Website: macys
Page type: billing-address
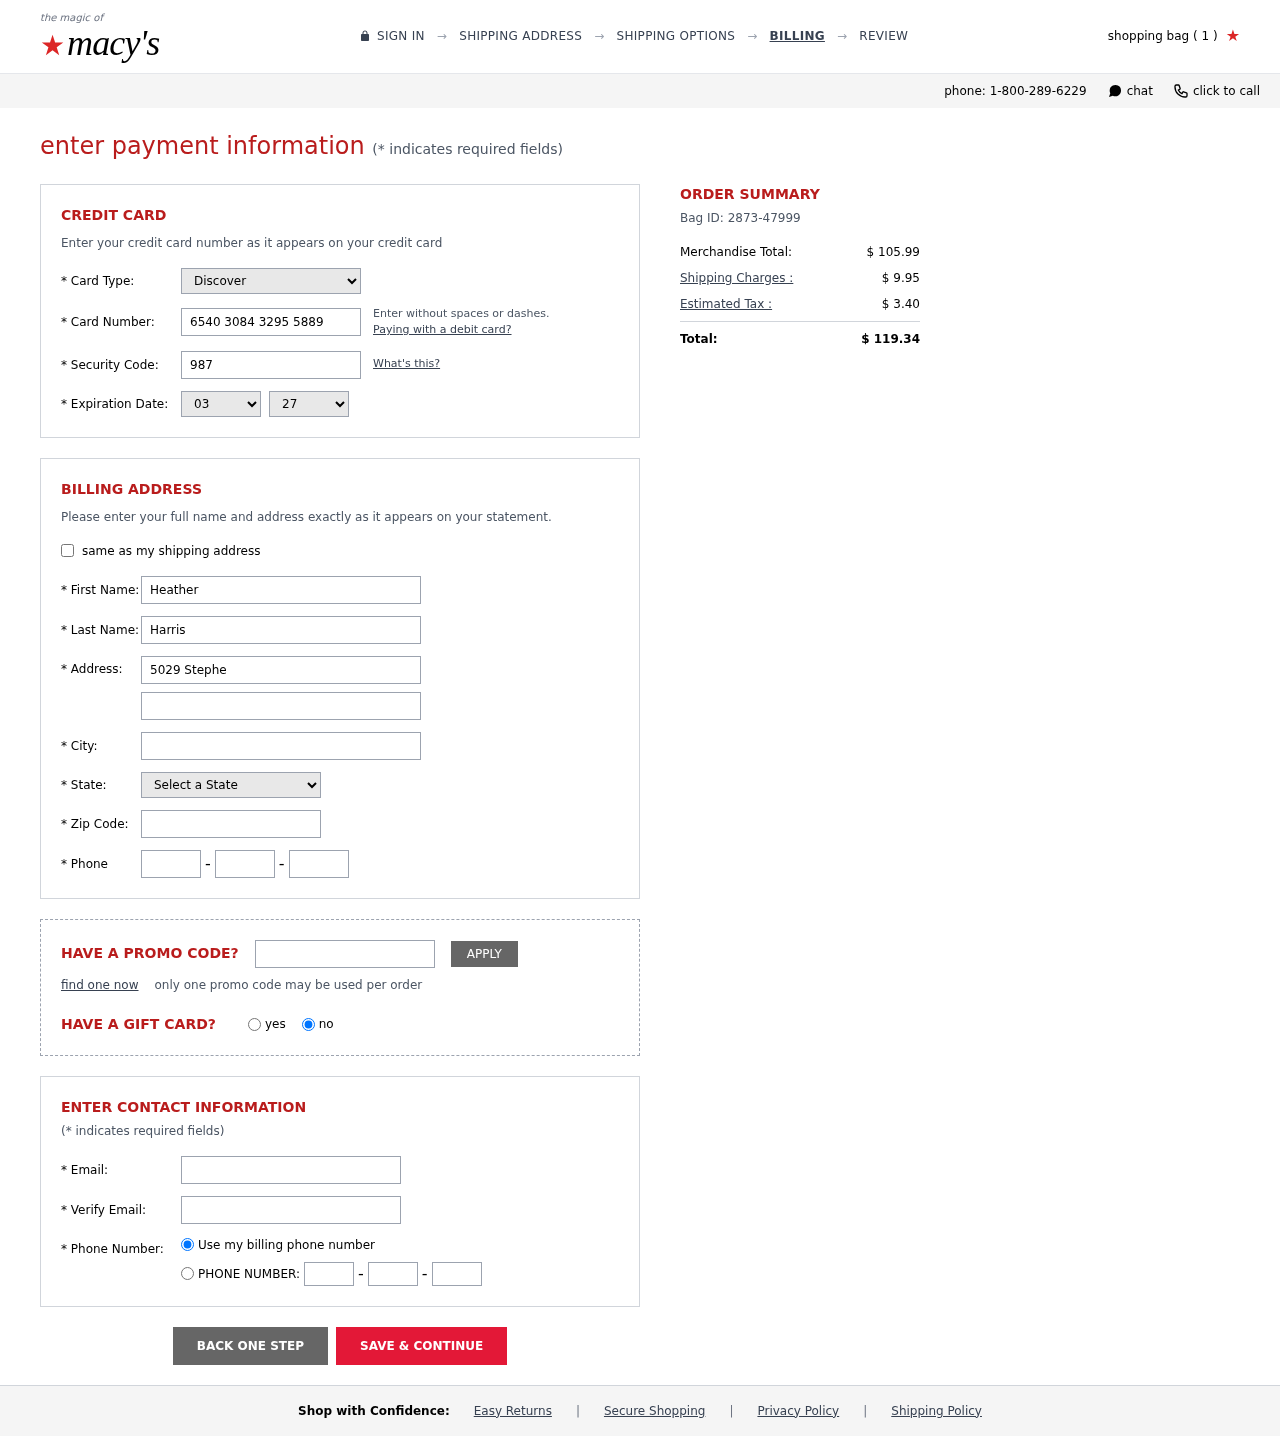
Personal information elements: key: PII_CARD_CVV
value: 987
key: PII_CARD_EXPIRY_MONTH
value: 03
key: PII_CARD_EXPIRY_YEAR
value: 27
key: PII_CARD_NUMBER
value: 6540 3084 3295 5889
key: PII_CARD_TYPE
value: Discover
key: PII_CITY
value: North Thomasmouth
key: PII_EMAIL
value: heather.harris@hotmail.com
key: PII_FIRSTNAME
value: Heather
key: PII_LASTNAME
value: Harris
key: PII_PHONE_AREA
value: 862
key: PII_PHONE_PREFIX
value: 649
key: PII_PHONE_SUFFIX
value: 0049
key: PII_POSTCODE
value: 43969
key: PII_STATE_ABBR
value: WI
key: PII_STREET
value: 5029 Stephens Lakes
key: PII_STREET2
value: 1494 Henderson Prairie Apt. 500
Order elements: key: ORDER_NUM_ITEMS
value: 1
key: ORDER_ID
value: Bag ID: 2873-47999
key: ORDER_SUBTOTAL
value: $ 105.99
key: ORDER_SHIPPING_COST
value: $ 9.95
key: ORDER_TAX
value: $ 3.40
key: ORDER_TOTAL
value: $ 119.34